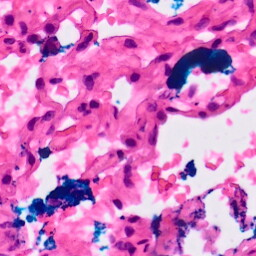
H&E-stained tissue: Lung